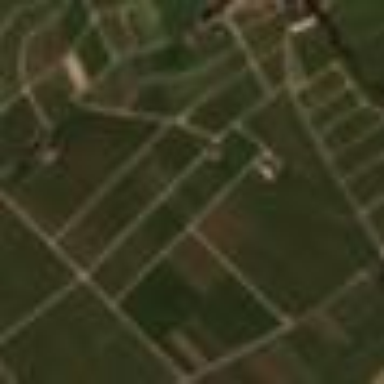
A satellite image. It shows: Vineyard.